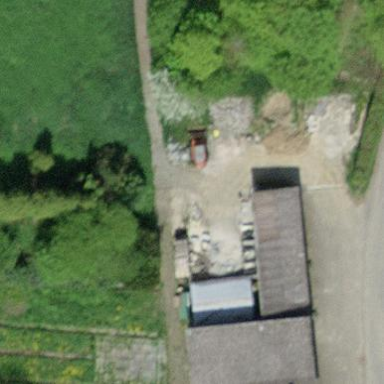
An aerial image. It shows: Garage.